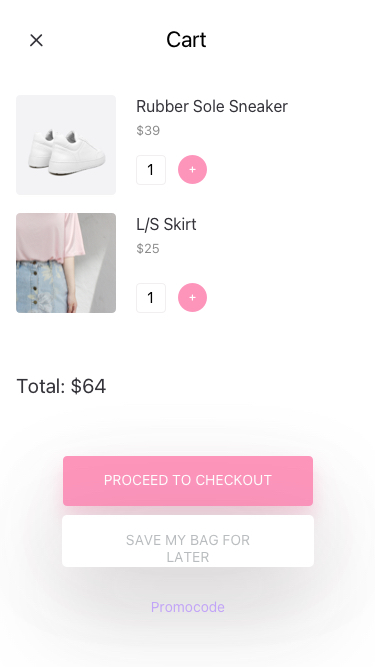
Text in this UI design:
Rubber Sole Sneaker
$39
1
L/S Skirt
Total: $64
$25
1
Save my bag for later
Promocode
Cart